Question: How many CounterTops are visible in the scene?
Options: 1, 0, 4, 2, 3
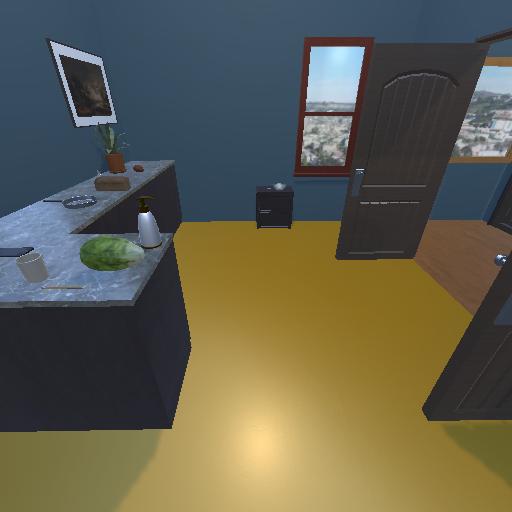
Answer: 1